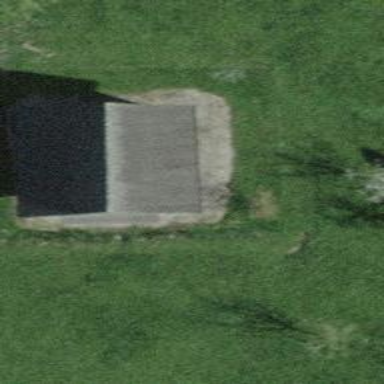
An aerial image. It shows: Rural barn.